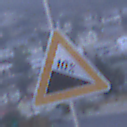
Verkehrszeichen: Gefaelle10
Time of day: SunriseSunset
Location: Outdoor (Urban)
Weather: Overcast
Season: NotSpecified
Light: Natural